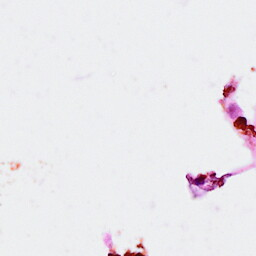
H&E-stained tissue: Breast